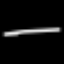
Label: line